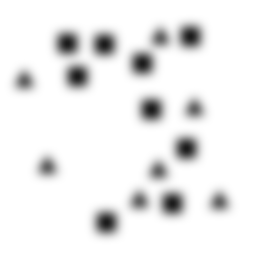
Squares: 9
Triangles: 7
Stars: 0
Total shapes: 16